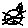
Label: cat